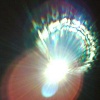
Label: sunburn